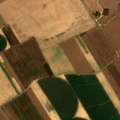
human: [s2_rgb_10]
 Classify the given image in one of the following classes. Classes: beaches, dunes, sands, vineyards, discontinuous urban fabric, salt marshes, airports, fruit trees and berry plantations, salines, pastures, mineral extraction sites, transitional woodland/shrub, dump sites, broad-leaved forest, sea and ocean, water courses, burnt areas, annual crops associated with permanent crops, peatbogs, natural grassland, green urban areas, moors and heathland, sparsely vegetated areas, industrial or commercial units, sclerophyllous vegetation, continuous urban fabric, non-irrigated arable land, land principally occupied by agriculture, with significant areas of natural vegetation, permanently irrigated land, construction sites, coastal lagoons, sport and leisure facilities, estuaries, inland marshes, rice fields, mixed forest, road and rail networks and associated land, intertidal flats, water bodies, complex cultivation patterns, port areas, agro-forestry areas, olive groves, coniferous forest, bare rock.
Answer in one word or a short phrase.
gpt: permanently irrigated land